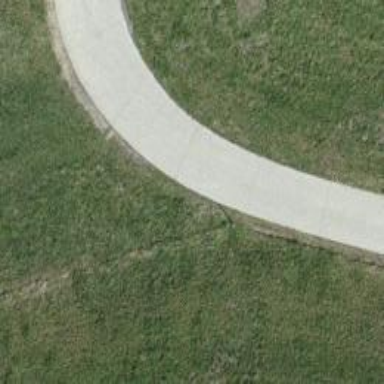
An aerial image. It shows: Well-maintained track road of grade 1.